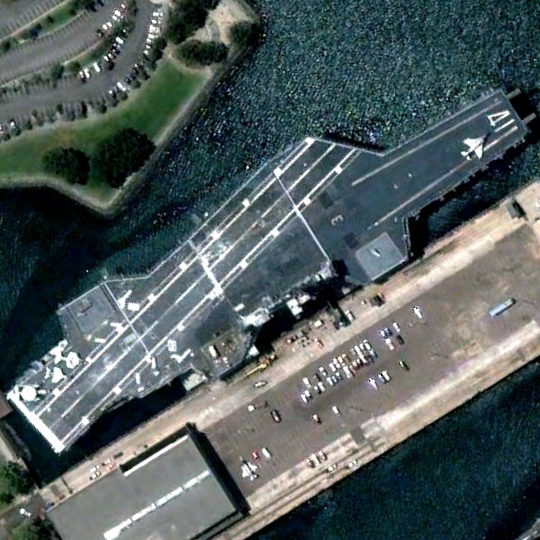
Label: Midway-class_aircraft_carrier